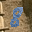
Label: 8